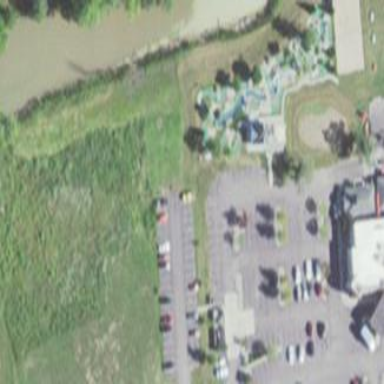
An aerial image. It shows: Miniature golf leisure land.